Question:
In this application there are columns on a table with corresponding buttons to 'EDIT' or 'DELETE'. On some of the views there are 6 or 7 instances of these columns. I know with AngularJS, I shouldn't be thinking of how to manipulate with jQuery. However, with this instance of needing to show/hide numerous items based on user role is it more efficient to use a directive or a line or two of jQuery to addClass() for the specific items?
With AngularJS, I'd need to write the directive then apply it on the HTML for the items and with jQuery I'd write a line or two on the backend JS and go add some ID's or sprinkle in a class for these items.
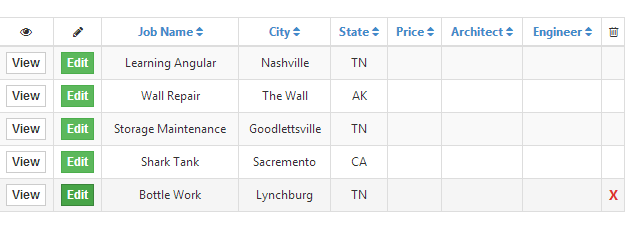
Answer: I had the same requirement and went for a directive solution. This works well for me, is fully reusable and flexible. Sharing it here if this helps you or others (This was inspired by some article that I read on the web and cannot recall any longer...Apologies to their authors). Plus since my app is written with angularJS and it is cleaner as it does not mix AngularJS and JQuery code.
The directive is called has-permission and is used as follows:
'''
<i class="btn btn-default btn-sm" ng-click="clickAction()" has-permission="Edit"><span class="glyphicon glyphicon-edit" title="Edit"></span></i>
'''
The directive code itself is pretty simple:
'''
myDirectives.directive('hasPermission', ['permissionsService', function (permissionsService, permissions) {
return {
restrict: 'A',
link: function (scope, element, attrs) {
var value = attrs.hasPermission.trim();
var notPermissionFlag = value[0] === '!';
if (notPermissionFlag) {
value = value.slice(1).trim();
}
function toggleVisibilityBasedOnPermission() {
var hasPermission = permissionsService.hasPermission(value);
if (hasPermission && !notPermissionFlag || !hasPermission && notPermissionFlag)
element.show();
else
element.hide();
}
toggleVisibilityBasedOnPermission();
scope.$on('permissionsChanged', toggleVisibilityBasedOnPermission);
}
};
}]);
'''
The permissionsService is a service that holds the current user permission. This is set during the login process.
As mentionned by Ben Felda, anything you do on the client side is only for improved user experience. The actions/resources associated with the buttons must be checked for permission on the server side too.
PS: I am not sure about whether there is any performance advantage/disadvantage over a JQuery solution, but this works like a charm for me.